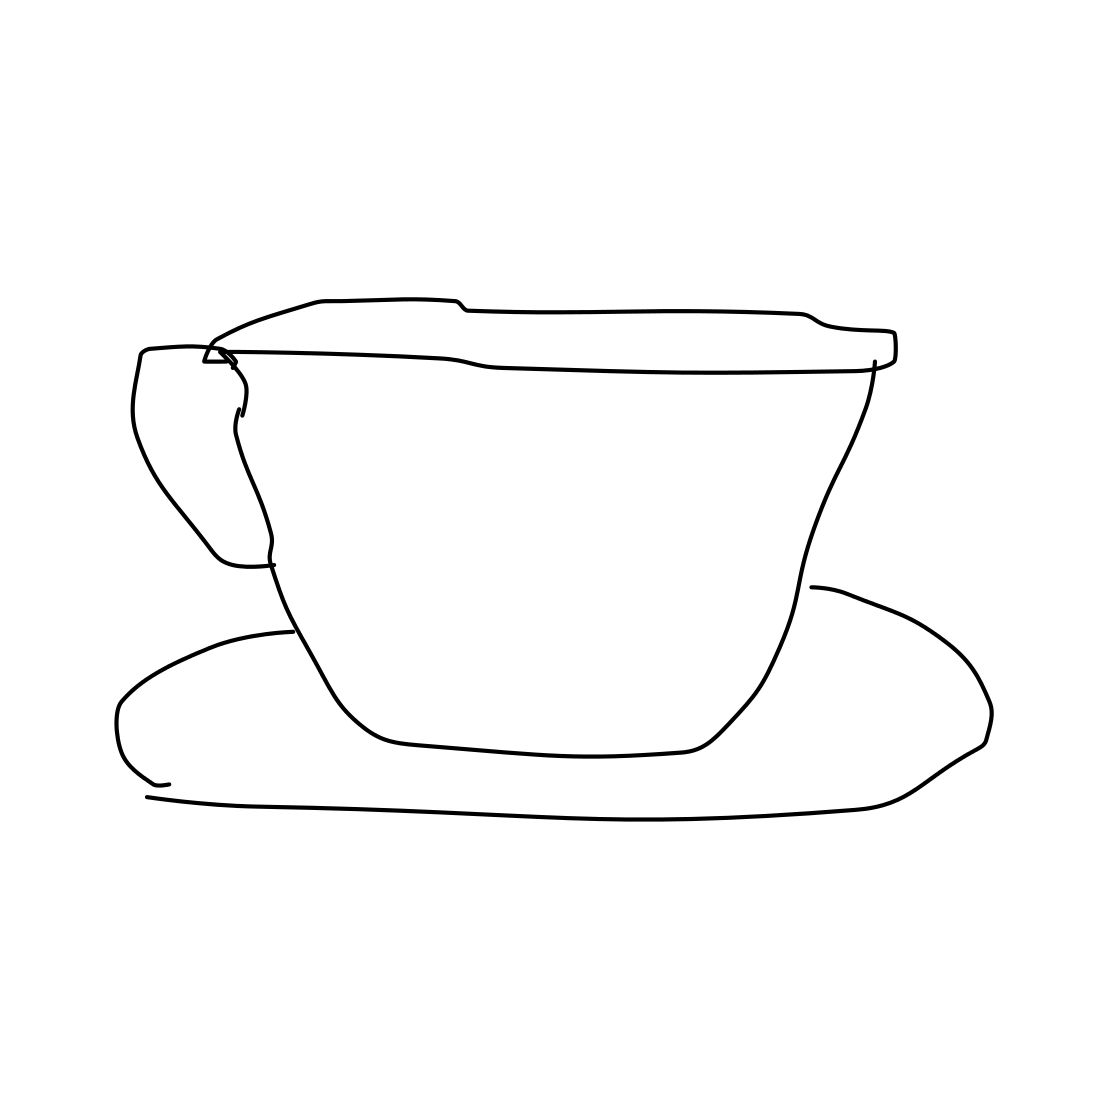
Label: teacup